Question: how should I make my app appear on spotlight search result while searching on iPhone iOS8 ?
Is it connected to the app store rating or something to do with meta data
Sample attached
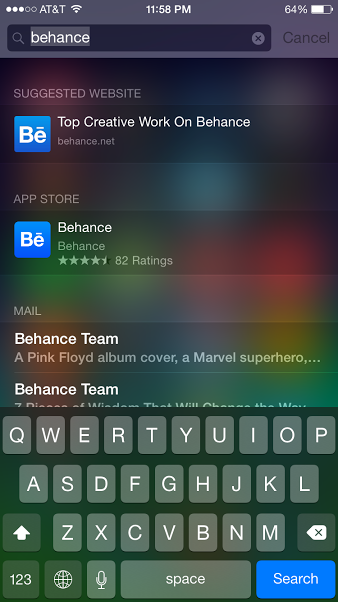
Answer: It depends on many variables. In short, the more popular the app is, the higher the odd it gets on spotlight search. Number of downloads, rate, etc... Even the user's geographical location ( popular apps around me) are all important. Also if your app is unique , it's easy to get on the search results.
I think apple told about this in WWDC, but I don't really remember which session is that.